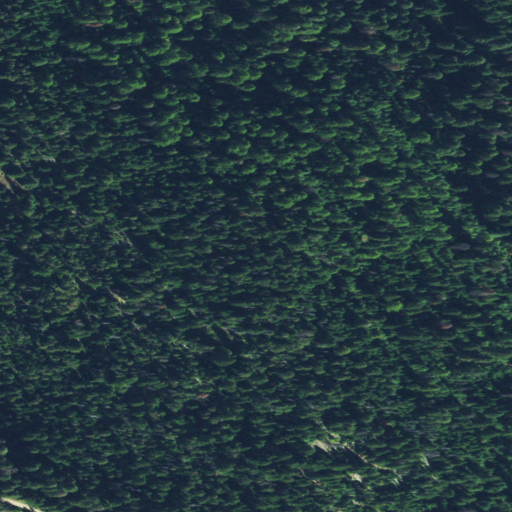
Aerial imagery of mountain in Idaho named Blue Ribbon Mountain containing evergreen forest and shrub